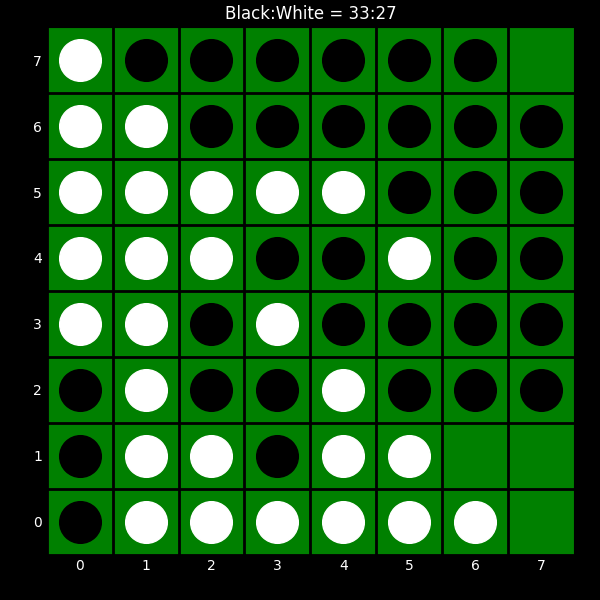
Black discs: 33
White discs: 27